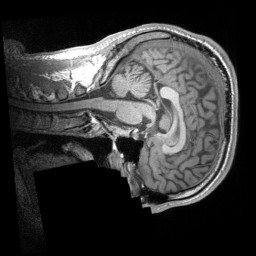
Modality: T1w
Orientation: sagittal
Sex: male
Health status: ill
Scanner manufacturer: siemens
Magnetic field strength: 3 T
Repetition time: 1.66 s
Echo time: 0.00254 s